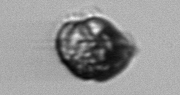
Label: Proterythropsis